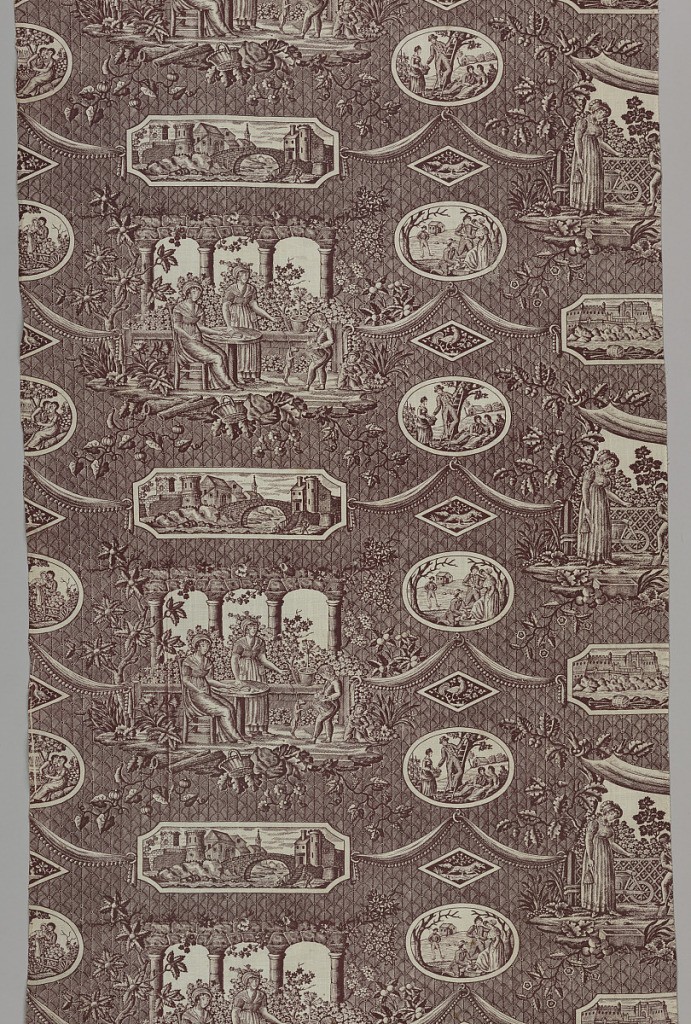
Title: Textile
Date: early 18th century
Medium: cotton Technique: printed by engraved copper plate
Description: Brownish-violet on white ground with a background of a dense imbricated design. Groups and medallions frame various scenes: a larger group on a terrace with two women in caps, high-waisted dresses with kerchiefs; a boy with a drum, dog, and a child with a cat. Oblong medallion frames a castle, bridge over a river, women washing laundry. Small elliptical medallions frame a skating scene, fruit-picking scene.